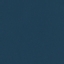
Land use / land cover class: SeaLake